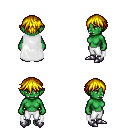
a pixel art fantasy rpg character, female body template, orc, green skin, white cape, white pants, blonde short bangs hairstyle, metal boots, four views (front, back, left, right), 2x2 character sprite sheet, small pixel art, hard edges, no anti-aliasing